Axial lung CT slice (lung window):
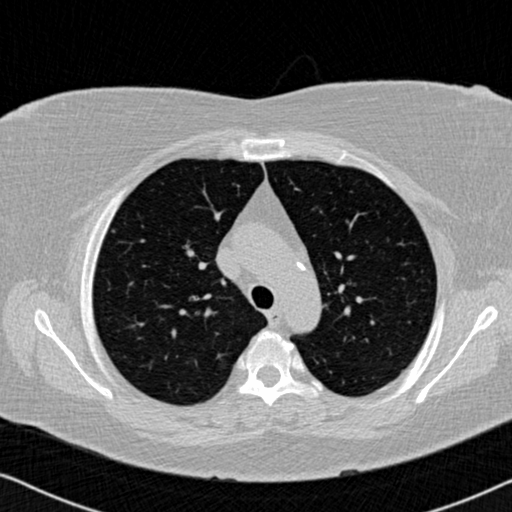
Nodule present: yes
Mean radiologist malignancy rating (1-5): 2